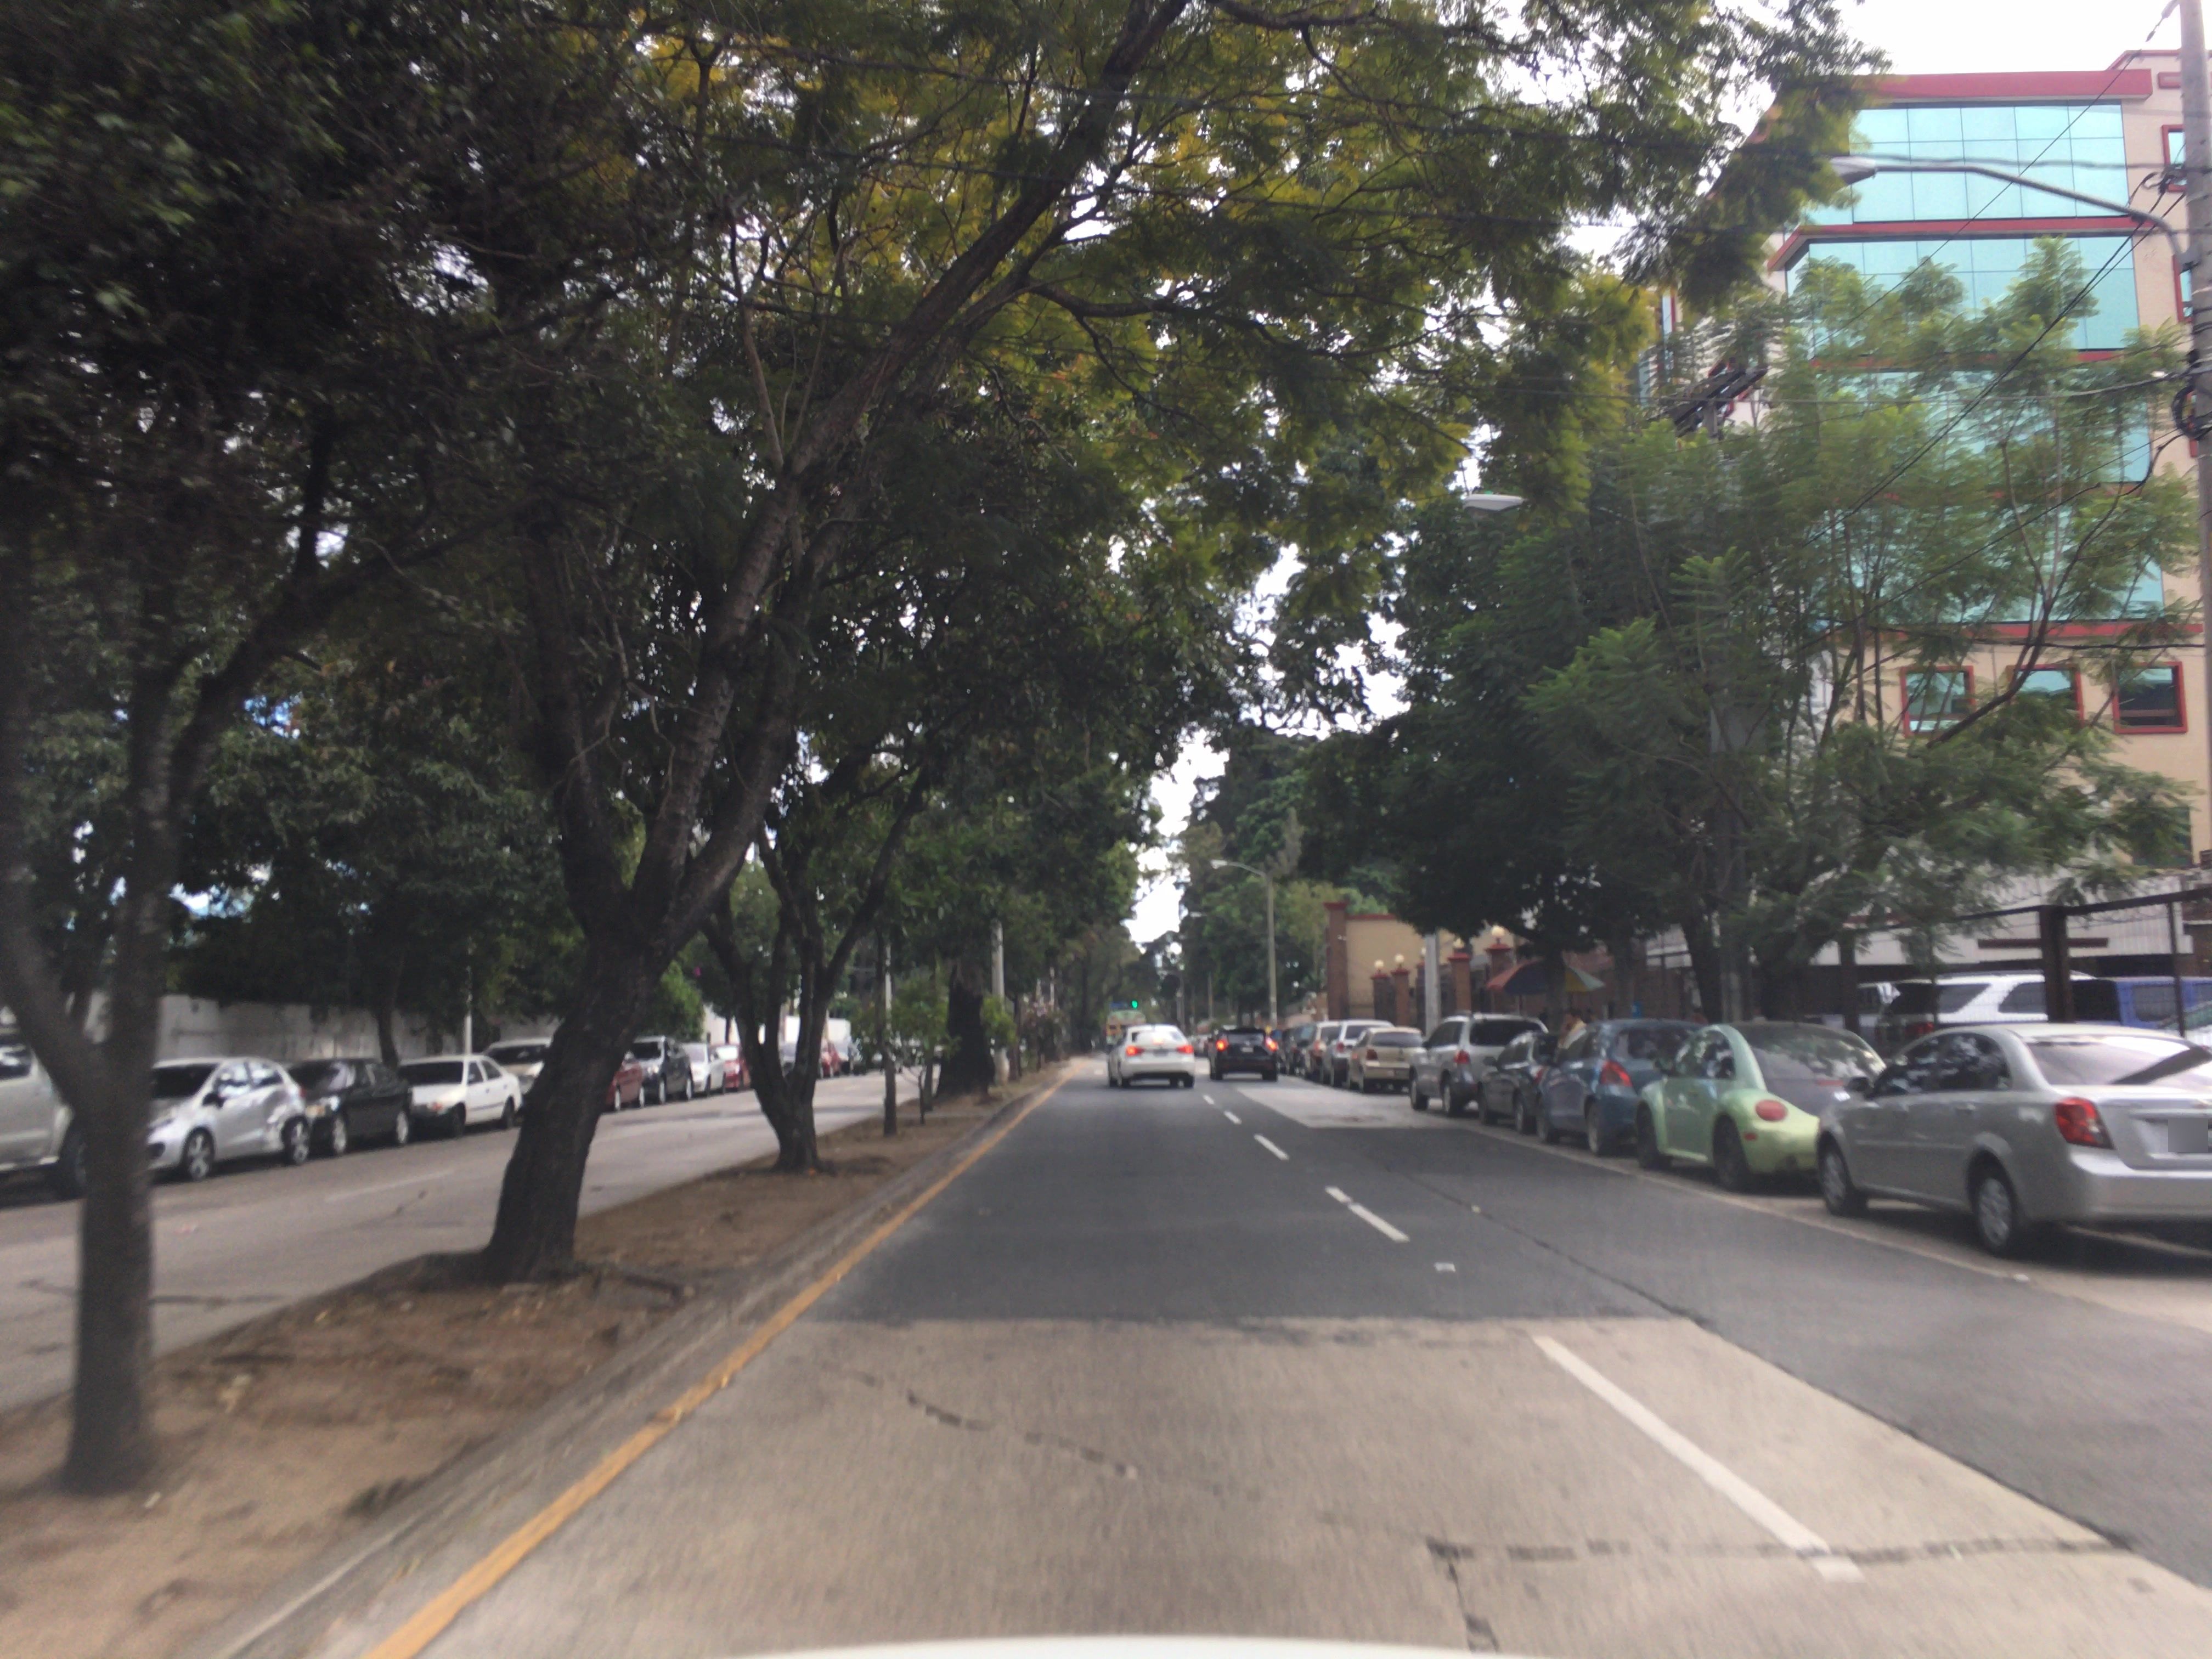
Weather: cloudy
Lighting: day
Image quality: good
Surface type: driving surface
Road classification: tertiary
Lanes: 2
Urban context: urban centre
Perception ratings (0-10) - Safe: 8.17, Lively: 8.25, Beautiful: 8.51, Boring: 1.08, Depressing: 1.88, Wealthy: 5.08